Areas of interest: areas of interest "Grace Harbour City Shopping Mall"
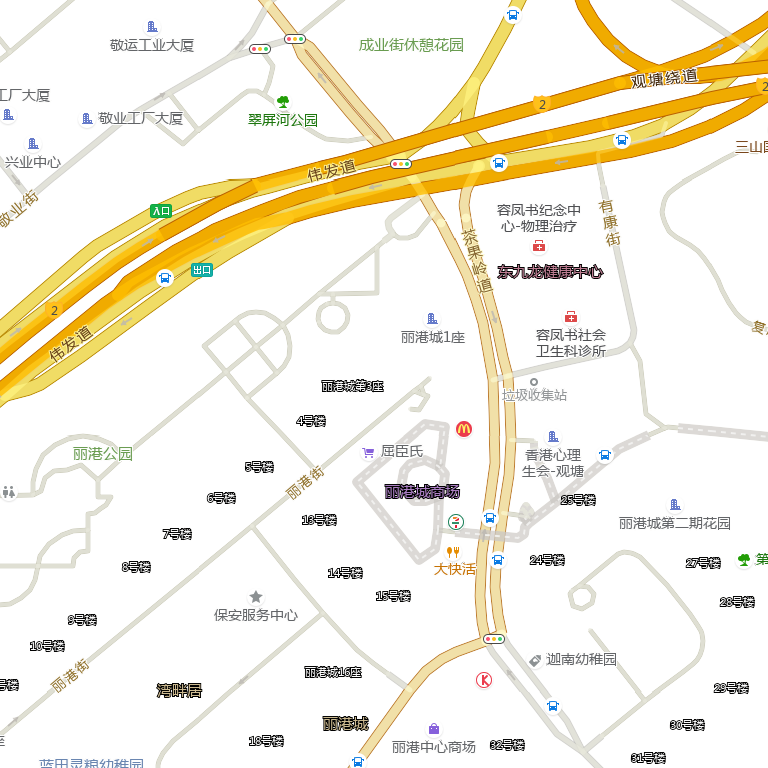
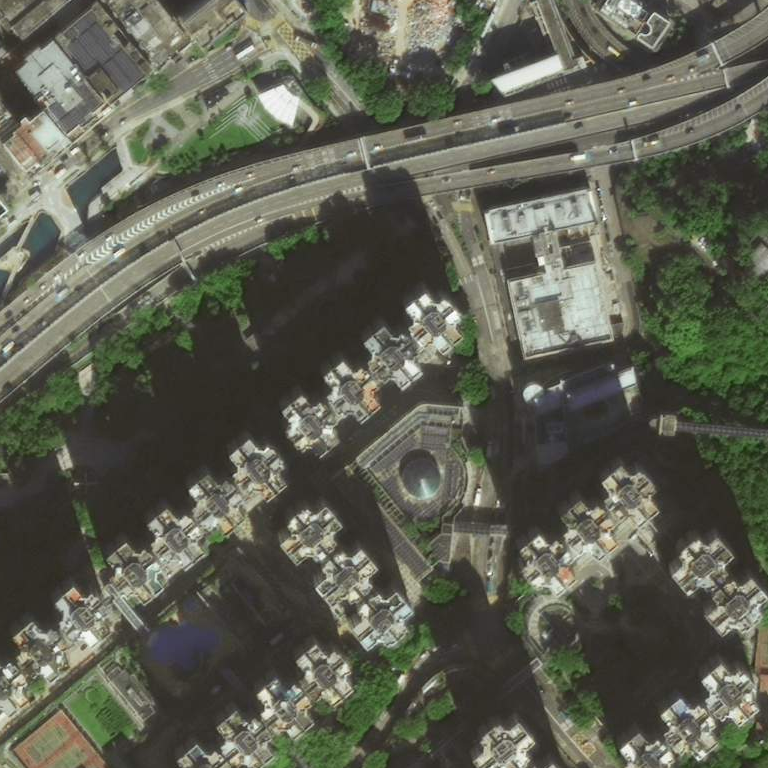